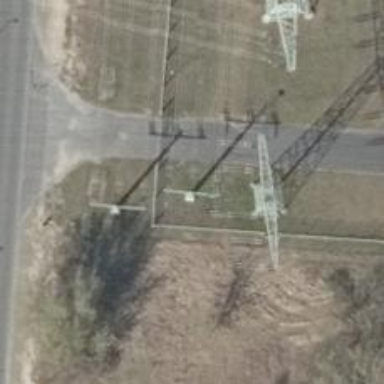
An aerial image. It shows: Three power lines with cables.